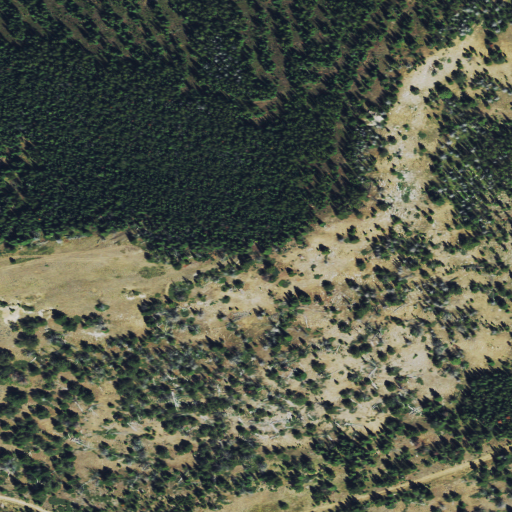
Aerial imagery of mountain in Montana named Silver Hill containing evergreen forest, shrub, and deciduous forest